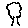
Label: tree